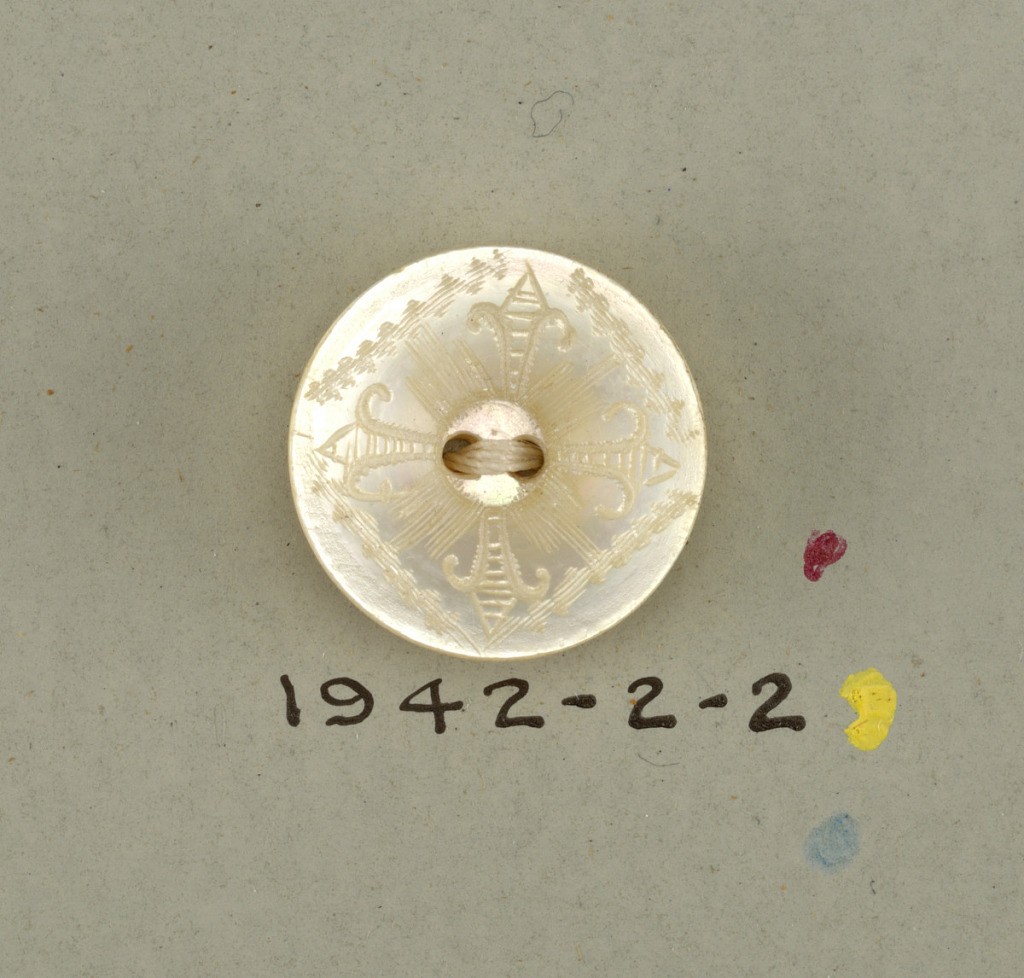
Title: Button
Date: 1880–1900
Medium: Pearl shell
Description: On card 33.
Four buttons. a: two-holed button of smoked pearl; b: two-holed button of smoked and char pearl; c: button of smoked pearl with brass shank; d: two-holed button of char pearl (funnel-shaped) ornamented in conventionalized lilies and lines.